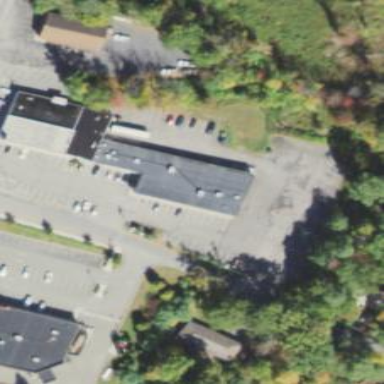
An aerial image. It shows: Commercial building.